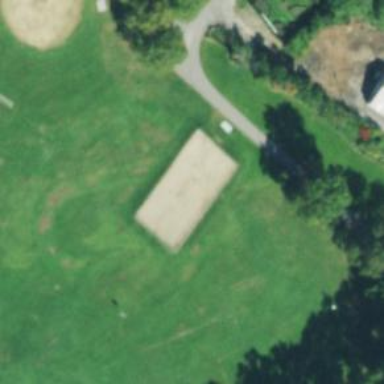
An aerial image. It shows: Volleyball pitch for leisure sports activities.